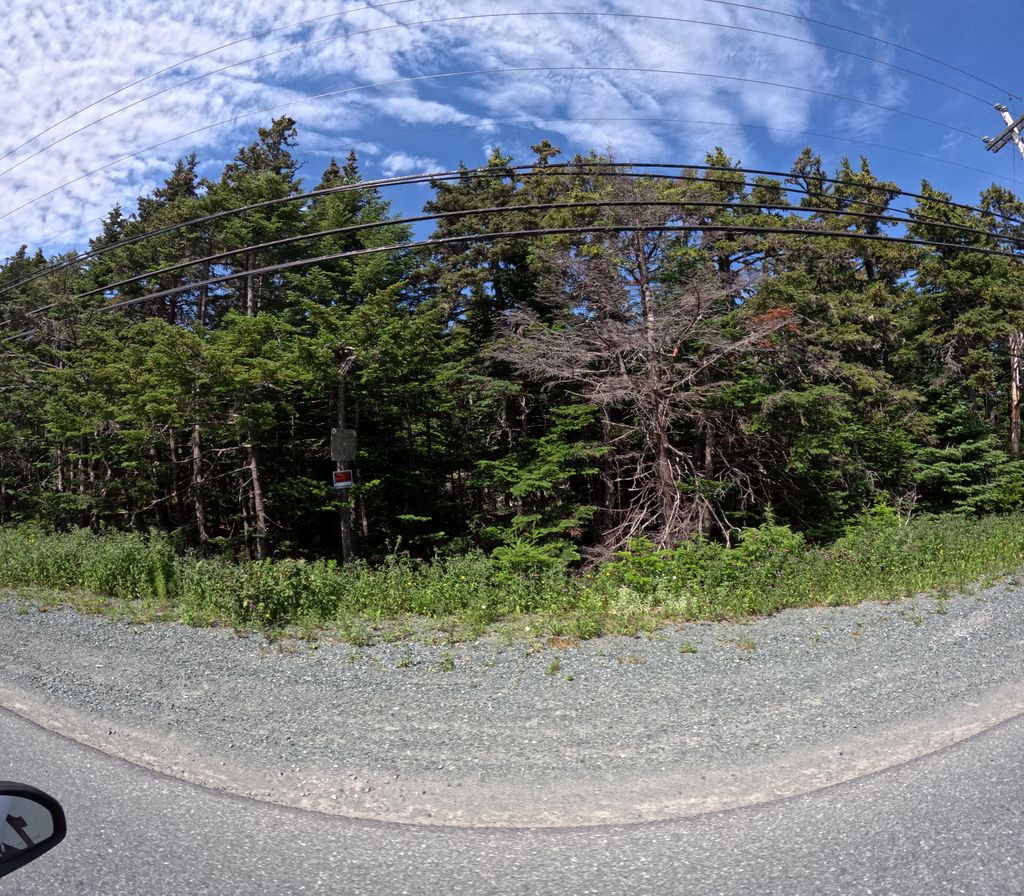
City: st_johns